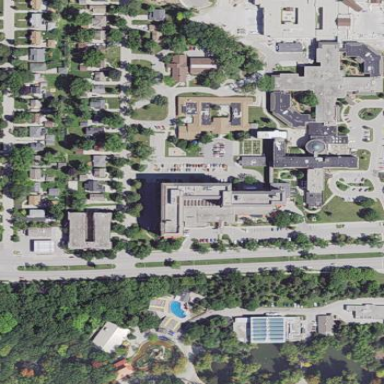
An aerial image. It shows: Nursing home.